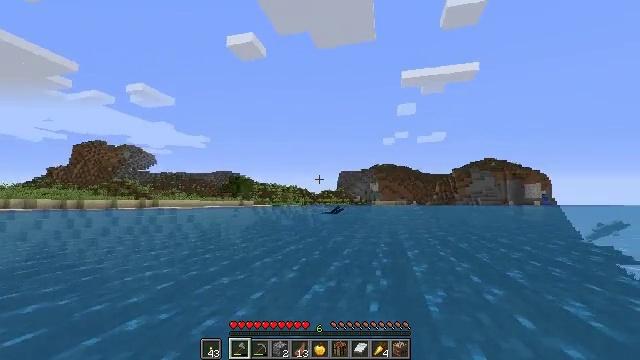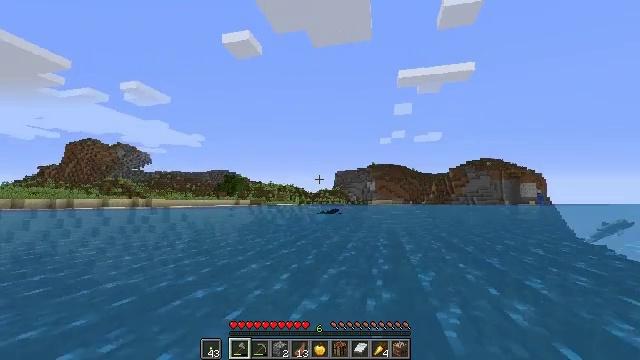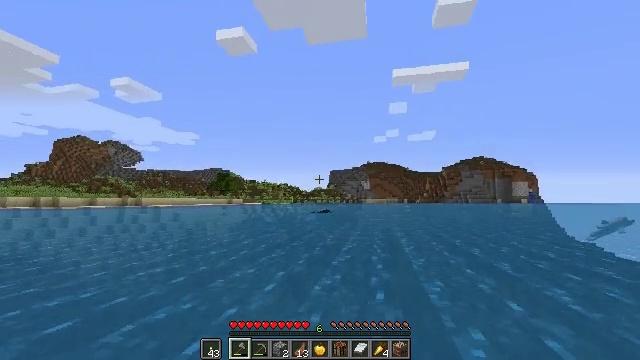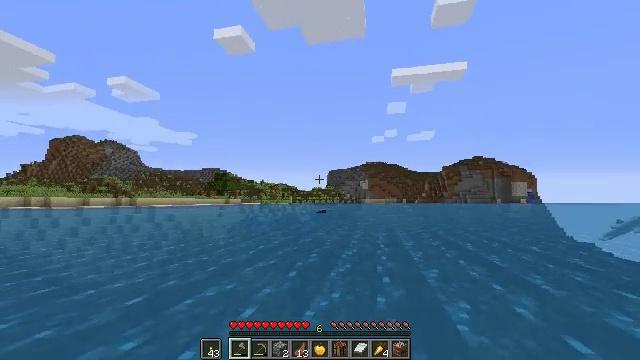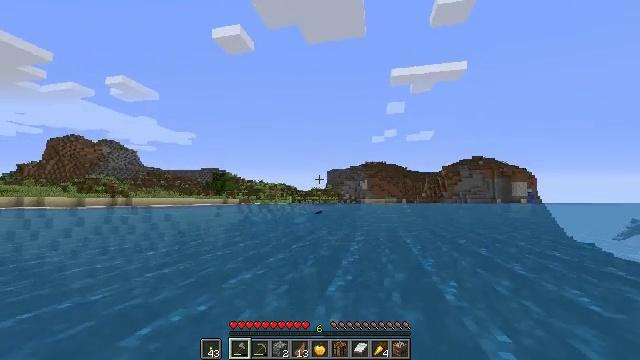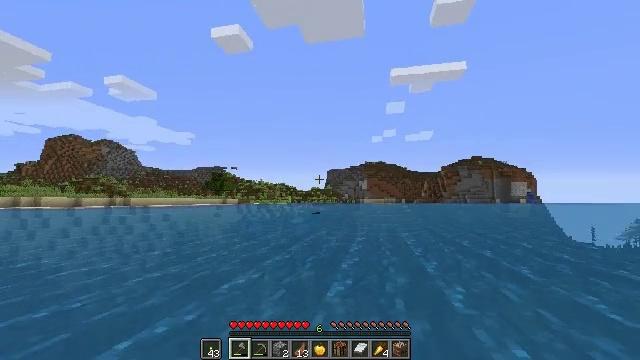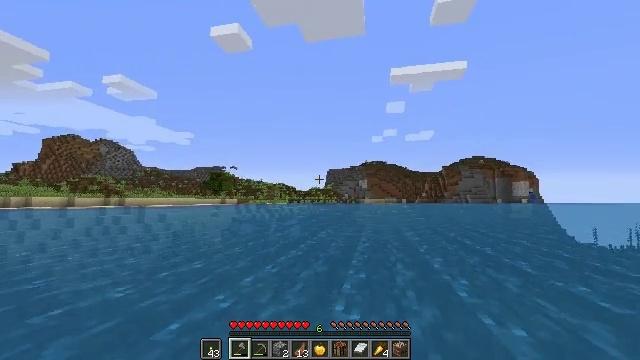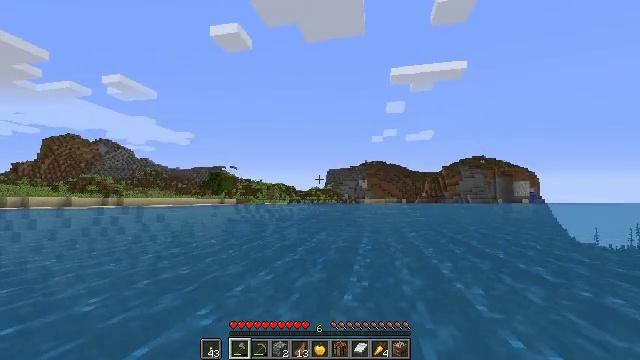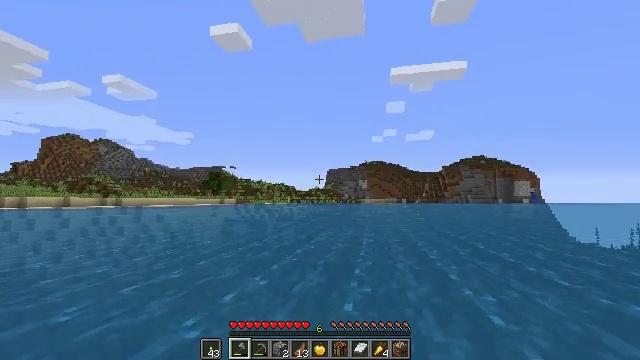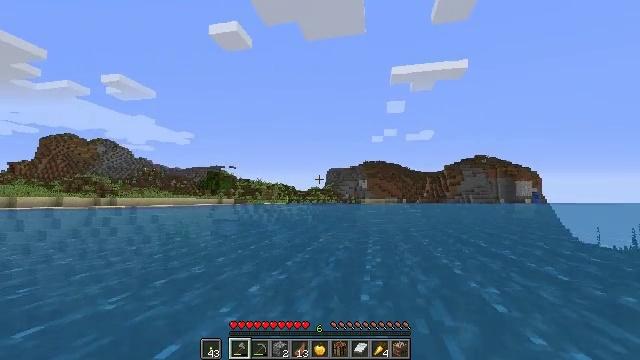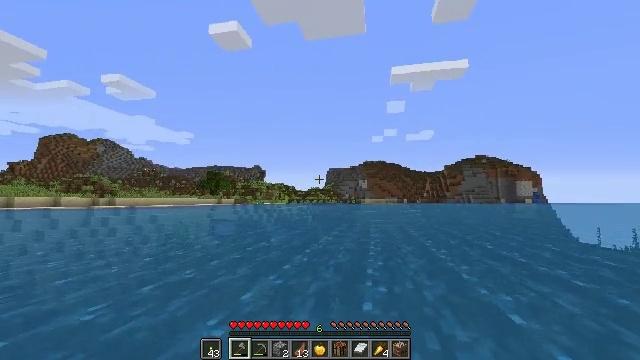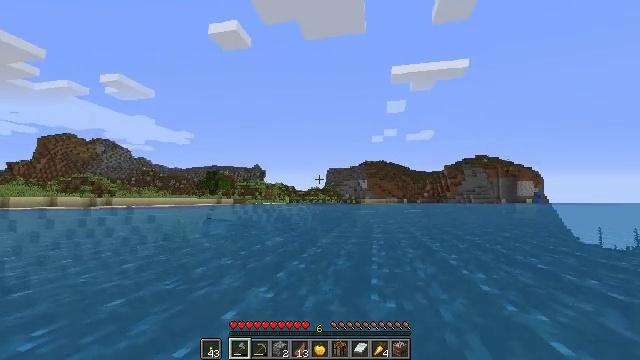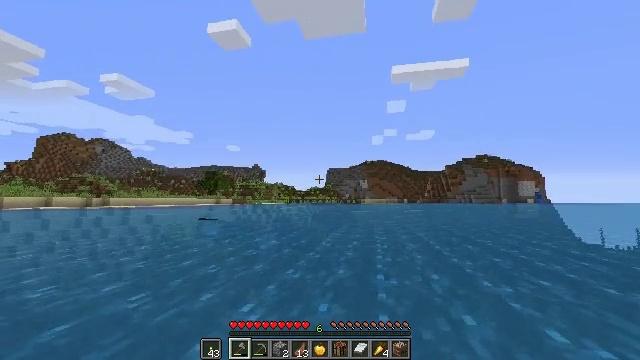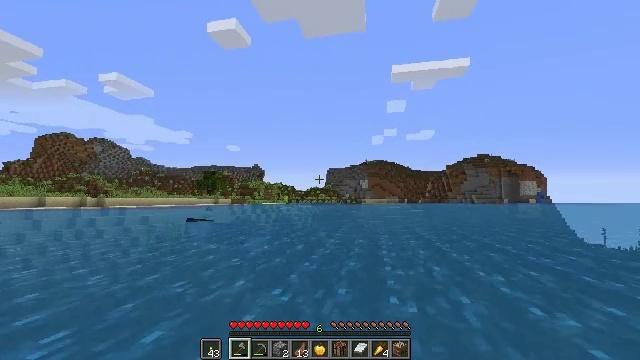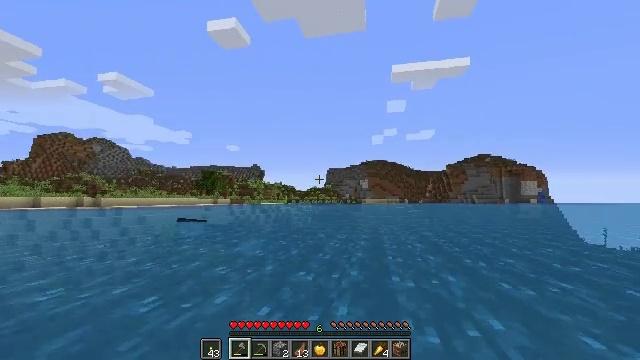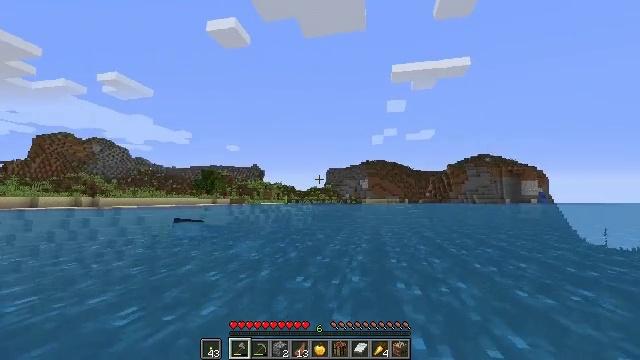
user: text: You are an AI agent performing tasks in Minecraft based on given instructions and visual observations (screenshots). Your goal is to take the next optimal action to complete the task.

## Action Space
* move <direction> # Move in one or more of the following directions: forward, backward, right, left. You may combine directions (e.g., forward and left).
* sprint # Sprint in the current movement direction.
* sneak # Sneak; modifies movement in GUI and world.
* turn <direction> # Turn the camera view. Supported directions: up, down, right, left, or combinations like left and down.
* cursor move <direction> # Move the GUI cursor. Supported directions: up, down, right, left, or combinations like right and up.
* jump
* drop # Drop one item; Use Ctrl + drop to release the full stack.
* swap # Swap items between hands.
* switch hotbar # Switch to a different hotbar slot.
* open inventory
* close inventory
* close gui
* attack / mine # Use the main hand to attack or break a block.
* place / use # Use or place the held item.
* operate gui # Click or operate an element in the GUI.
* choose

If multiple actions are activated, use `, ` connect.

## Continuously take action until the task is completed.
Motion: motion action
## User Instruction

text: Gather dandelions in the field.
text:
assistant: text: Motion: move forward
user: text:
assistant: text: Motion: move forward, turn right
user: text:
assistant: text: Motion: move forward
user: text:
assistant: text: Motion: move forward
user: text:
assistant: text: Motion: move forward
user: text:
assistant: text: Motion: move forward
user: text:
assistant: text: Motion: move forward
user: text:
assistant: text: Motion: move forward
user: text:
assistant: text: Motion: move forward
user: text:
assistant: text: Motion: move forward
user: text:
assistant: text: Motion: move forward
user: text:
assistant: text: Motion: move forward
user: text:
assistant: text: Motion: move forward
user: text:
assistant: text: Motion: move forward
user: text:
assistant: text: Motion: move forward
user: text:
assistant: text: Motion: move forward
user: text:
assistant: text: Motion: move forward
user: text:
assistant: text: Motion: move forward
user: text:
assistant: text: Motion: move forward
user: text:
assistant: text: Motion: move forward
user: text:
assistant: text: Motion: move forward and move right
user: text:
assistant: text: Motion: move forward and move right
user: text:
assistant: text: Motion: move forward and move right
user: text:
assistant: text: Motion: move forward
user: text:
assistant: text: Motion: move forward
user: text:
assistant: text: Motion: move forward
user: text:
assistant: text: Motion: move forward
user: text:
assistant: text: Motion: move forward
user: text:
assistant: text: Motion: move forward
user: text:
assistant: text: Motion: move forward